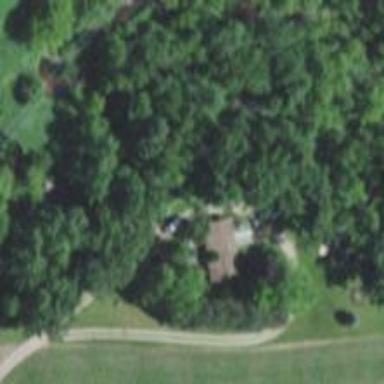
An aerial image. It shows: Driveway.